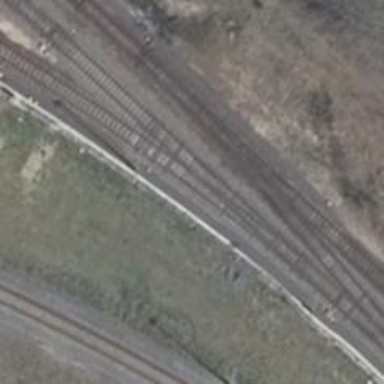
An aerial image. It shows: Railway switch.